Question: I have downloaded and installed (on a new PC) Visual Studio Ultimate 2013 Preview and selected Windows Store apps as one of the things to install during setup.
Everything else is there; just doesn't seem to have any support for Windows Store apps in this installation. Is there anywhere I can download it manually. I've tried "modifying" the installation to re-install WinStore app support but it didn't install it:

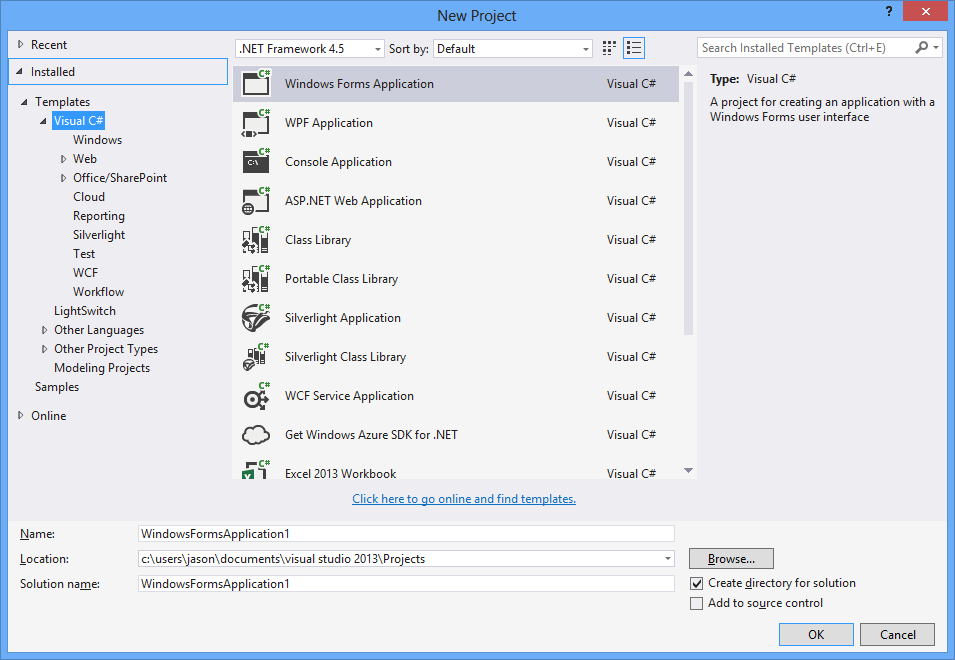
Answer: If your creating a new project then it targets 8.1 only.
If you open an existing 8.0 project then you can open and edit it...or re-target it to 8.1.
So the implication is IF you are on Windows 8, you be ok in loading existing Windows Store App 8.0 projects...you just won't be able to create new ones...as they target 8.1.
See these references:
- <URL>